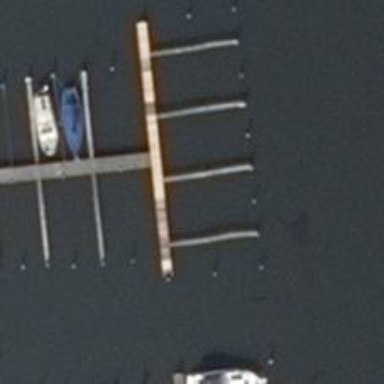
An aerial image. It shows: Man-made pier.